Question: I have a web application in MVC3 and i'm using Telerik Grid Batch Editing.
Batch Editing have save changes button which returns UPDATED COLUMNS to controller IEnumerable list like
'''
[GridAction]
public ActionResult Update(IEnumerable<Customers> updated)
{
///user codes
}
'''
but how to collect updated rows and make array send like IEnumerable list from Javascript with ajax to Controller ?
I'm putting my view png

I just want to send updated rows data to Controller and Save Changes button can do this but before thje send values i just want to ask to user "Are you sure to Load?" and after the send data I want to refresh all the page
So i thinked to do this with ajax request because i'm also using batch editing with ajax requests
Do you have any exprience for this situation?
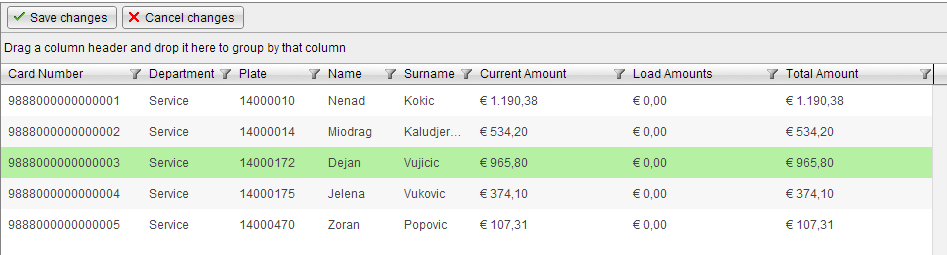
Answer: Use the AJAX POST as I have used in my Tested Javascript function as::
'''
function TestAjax() {
var Test = [];
for (var i = 0; i < 5; i++) {
Test.push({ ID: i, Name: "RJ" });
}
$.ajax({
type: 'POST',
url: rootUrl('Home/TestPost'),
contentType: "application/json",
//data: { Test: JSON.stringify( data) },
data:JSON.stringify( {Test: Test}),
success: function (data) {
alert("Succeded");
}
});
}
'''
And on Server Side(i.e. In Controller) use something Like::
'''
public ActionResult TestPost(IEnumerable<TestViewModel> Test)
{
return Json(3);
}
'''
The ViewModel Contains different propeties which are of different datatypes as::
'''
public class TestViewModel
{
public long ID { get; set; }
public string Name { get; set; }
}
'''
This is working fine. May be this will help you.